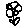
Label: flower